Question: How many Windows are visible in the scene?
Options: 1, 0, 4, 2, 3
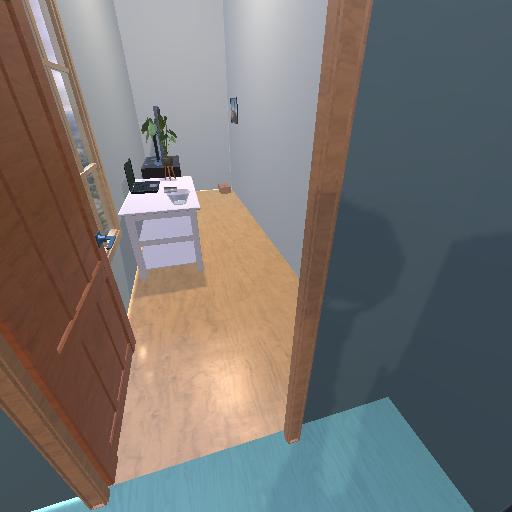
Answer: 1